Question: Have following code with tables, but the table height is not the same in different browser and when printing. See picture difference with column 1,2 and 3. I need every table the same height with or without lines.
thanx
Martijn

css:
'''
.prn_outer {
margin: 0;
padding: 0;
border: 1px solid #333;
}
.prn_inner {
margin: 0;
padding: 0;
height: 160px;
border: 1px solid #333;
}
.prn_row_top {
margin: 0;
padding: 0;
border: 1px solid #333;
}
.prn_row_bottom {
margin: 0;
padding: 0;
border-bottom-width: 1px;
border-bottom-style: solid;
border-bottom-color: #333;
}
'''
html:
'''
<table border="0" cellpadding="0" cellspacing="0" width="100%" class="prn_outer">
<tr>
<td>&nbsp;</td>
</tr>
<tr>
<td><table border="0" cellpadding="0" cellspacing="0" width="100%">
<tr>
<td width="20%"><table border="0" height="160" cellpadding="0" cellspacing="0" width="100%" class="prn_inner">
<tr>
<td height="18">&nbsp;</td>
</tr>
<tr>
<td height="18" class="prn_row_bottom">&nbsp;</td>
</tr>
<tr>
<td height="18">&nbsp;</td>
</tr>
<tr>
<td height="18" class="prn_row_bottom">&nbsp;</td>
</tr>
<tr>
<td height="18">&nbsp;</td>
</tr>
<tr>
<td height="18" class="prn_row_bottom">&nbsp;</td>
</tr>
<tr>
<td height="18">&nbsp;</td>
</tr>
<tr>
<td height="18">&nbsp;</td>
</tr>
</table></td>
<td width="20%"><table border="0" height="160" cellpadding="0" cellspacing="0" width="100%" class="prn_inner">
<tr>
<td height="18">&nbsp;</td>
</tr>
<tr>
<td height="18" class="prn_row_bottom">&nbsp;</td>
</tr>
<tr>
<td height="18">&nbsp;</td>
</tr>
<tr>
<td height="18" class="prn_row_bottom" >&nbsp;</td>
</tr>
<tr>
<td height="18">&nbsp;</td>
</tr>
<tr>
<td height="18" class="prn_row_bottom">&nbsp;</td>
</tr>
<tr>
<td height="18">&nbsp;</td>
</tr>
<tr>
<td height="18">&nbsp;</td>
</tr>
</table></td>
<td width="20%"><table border="0" height="160" cellpadding="0" cellspacing="0" width="100%" class="prn_inner">
<tr>
<td height="18" class="prn_row_bottom">&nbsp;</td>
</tr>
<tr>
<td height="134">&nbsp;</td>
</tr>
</table></td>
<td width="20%"><table width="100%" height="160" border="0" cellpadding="0" cellspacing="0">
<tr>
<td height="158">&nbsp;</td>
</tr>
</table></td>
<td width="20%"><table width="100%" height="160" border="0" cellpadding="0" cellspacing="0">
<tr>
<td height="158">&nbsp;</td>
</tr>
</table></td>
</tr>
</table></td>
</tr>
</table>
'''
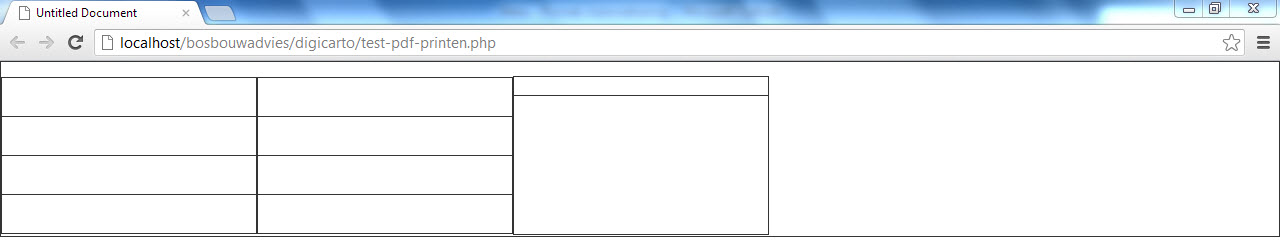
Answer: Your not accounting for the additional pixel height for borders when you nest your tables.
'''
td table.prn_inner {
margin: 0;
padding: 0;
height: 158px <----- this can't stay at 160px, if it's nested
border: 1px solid;
}
'''
You also have some conflicts with your table params in your HTML vs your CSS. You can clean that up by moving all your table declarations to your CSS (it'll make your HTML a lot easier to read too).
'''
CSS
table { width:100%; }
td { width:20% }
.prn_inner td { height:18px }
<table>
<tr>
<td><table class="prn_inner">
<tr>
<td>table in a table</td>
</tr>
</table>
</td>
</tr>
</table>
'''
Note: Best practice = tables are for data. Your nested tables elude to poor choice in layout/design.